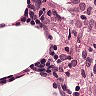
Metastatic tissue present: no